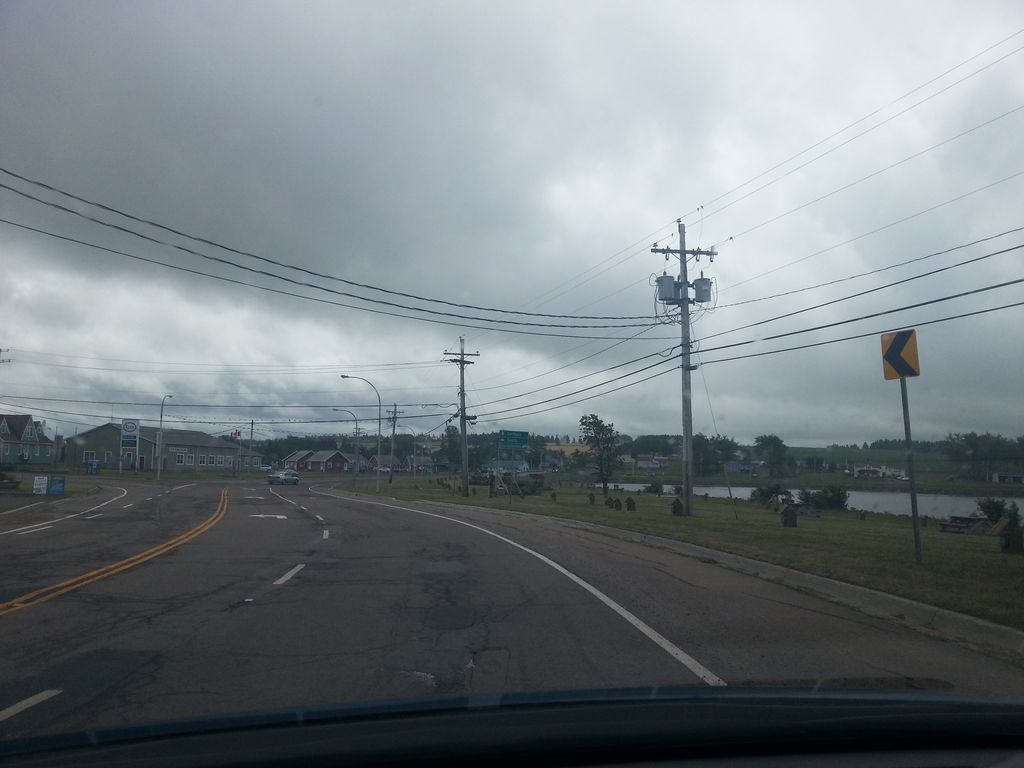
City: charlottetown